Chest X-ray. View position: PA
Patient age: 65
Patient sex: F
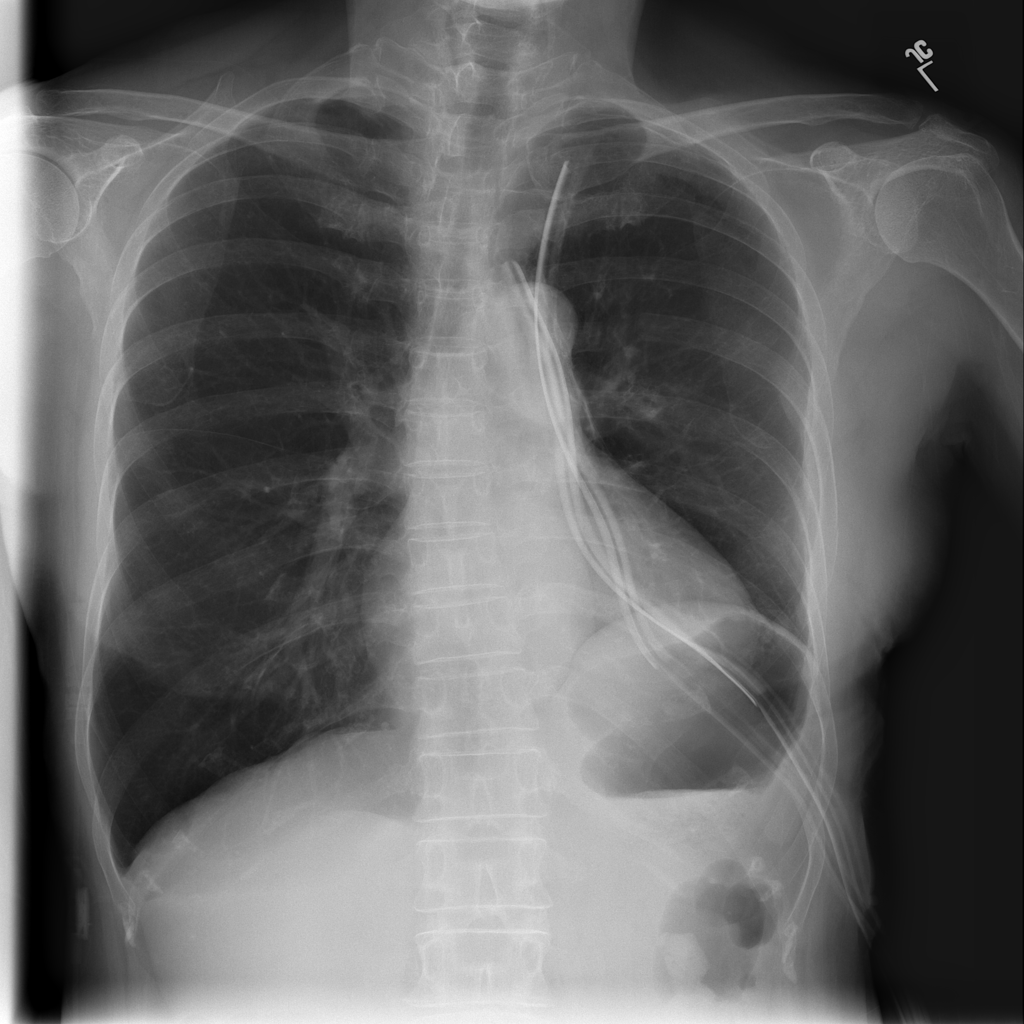
Finding: Pneumothorax